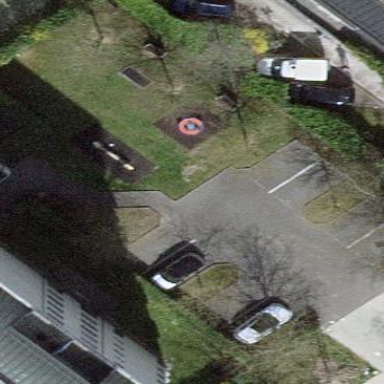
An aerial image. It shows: Parking area with surface.